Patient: sex M, age 60
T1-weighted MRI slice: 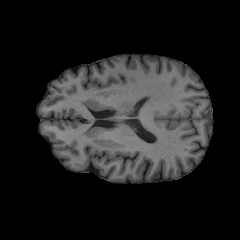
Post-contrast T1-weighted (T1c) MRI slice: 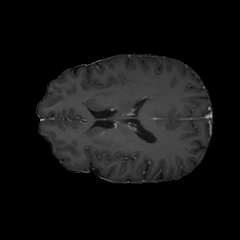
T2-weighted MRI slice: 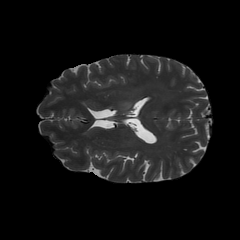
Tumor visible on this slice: no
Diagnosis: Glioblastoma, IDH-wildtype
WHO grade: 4